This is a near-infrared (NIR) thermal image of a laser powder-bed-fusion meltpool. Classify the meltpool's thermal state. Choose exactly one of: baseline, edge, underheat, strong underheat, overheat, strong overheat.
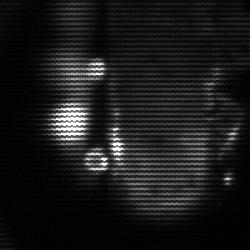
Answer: strong underheat